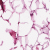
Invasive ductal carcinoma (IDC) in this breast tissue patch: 0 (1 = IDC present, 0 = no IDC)